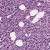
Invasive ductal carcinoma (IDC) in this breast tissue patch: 1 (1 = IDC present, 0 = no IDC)